Question: how would I have the text ("Welcome to Mane Frame Radio") to be above the gradient I specify in the css (jumbotron:after class)?
Snipp: <URL>

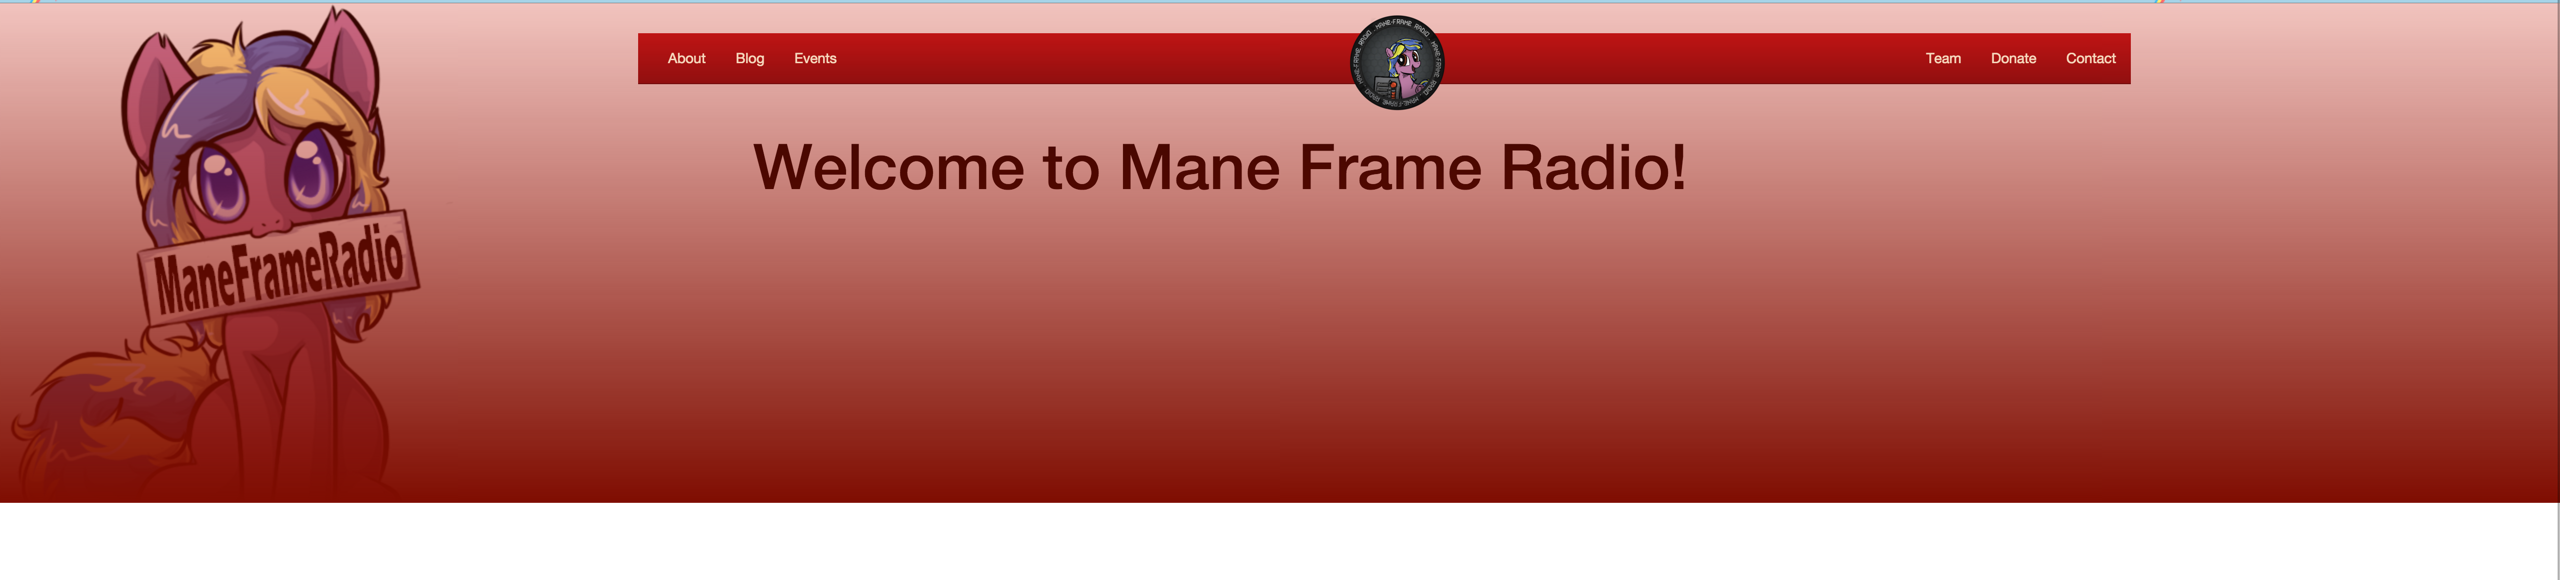
Answer: Let the bg image on body like this:
'''
body {
background-image: url('http://znc.mane-frame.com/static/silverleaf.png');
background-repeat: no-repeat;
background-attachment: fixed;
}
'''
then use the gradient as the jumbotron's background, like this:
'''
.jumbotron {
display: block;
margin: 0 auto;
position: relative;
background: linear-gradient(to bottom, rgba(255, 26, 2, 0.2) 0%, rgba(127, 13, 1, 1) 100%);
}
'''
Now you don't need the 'jumbotron:after' anymore.